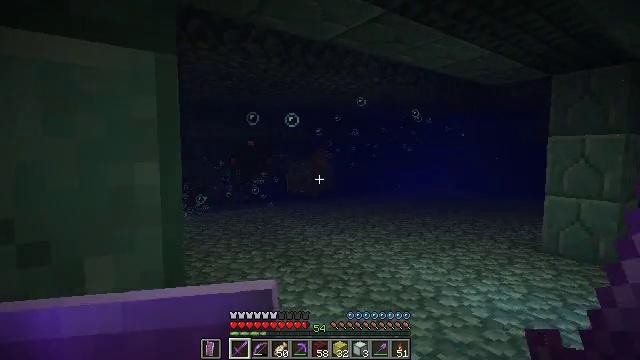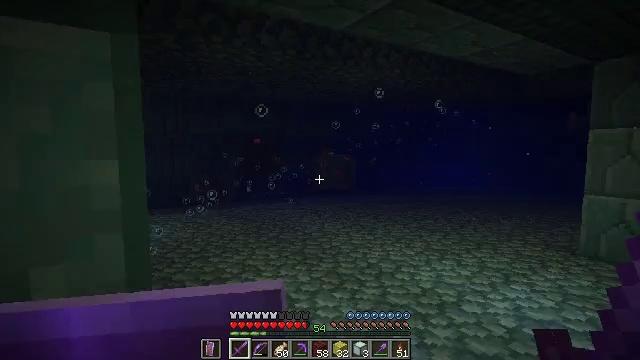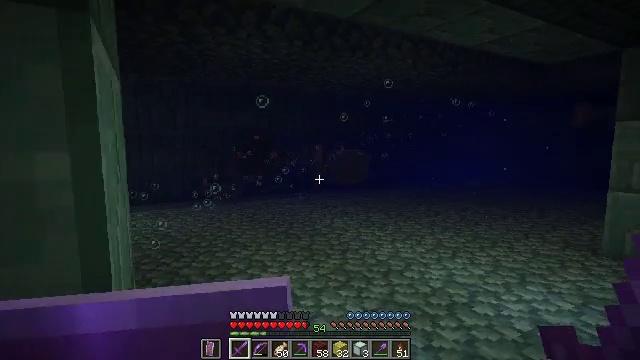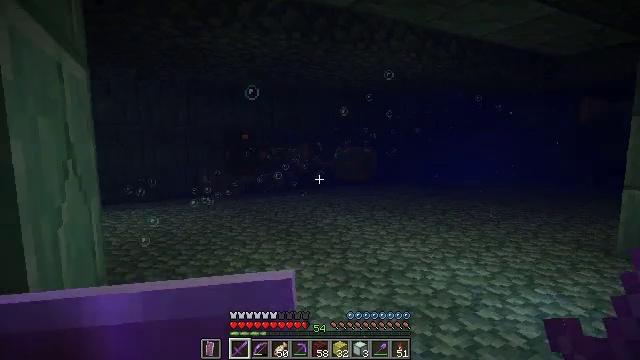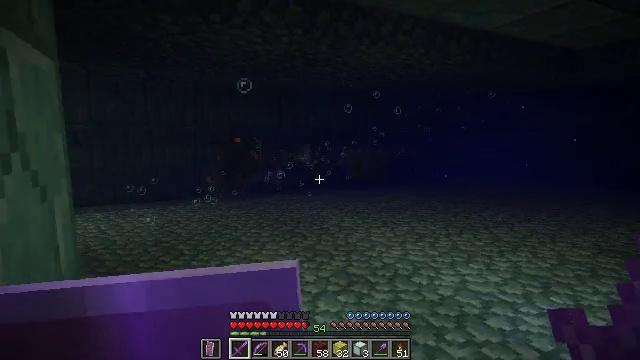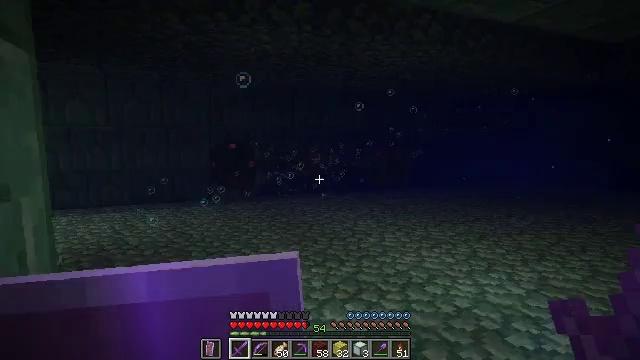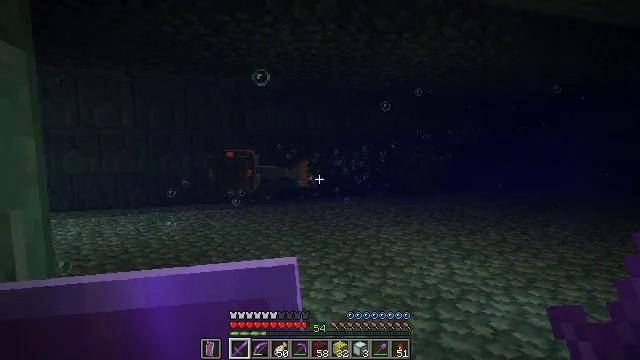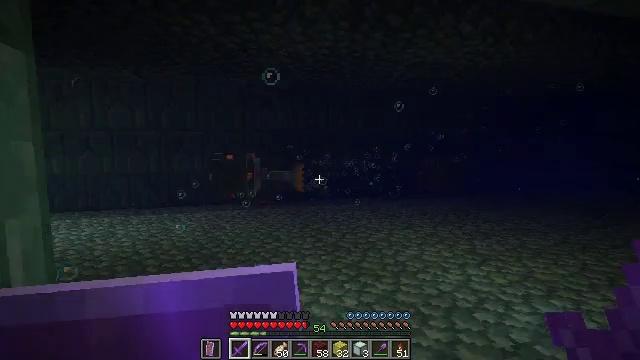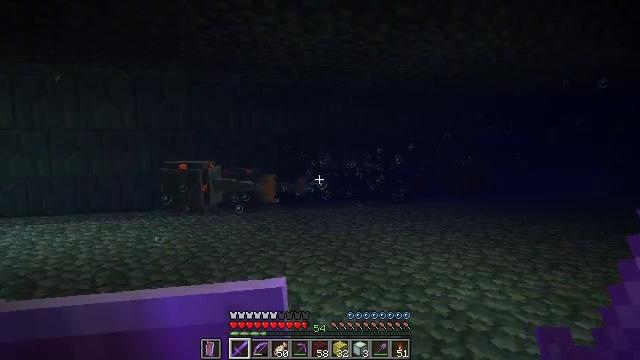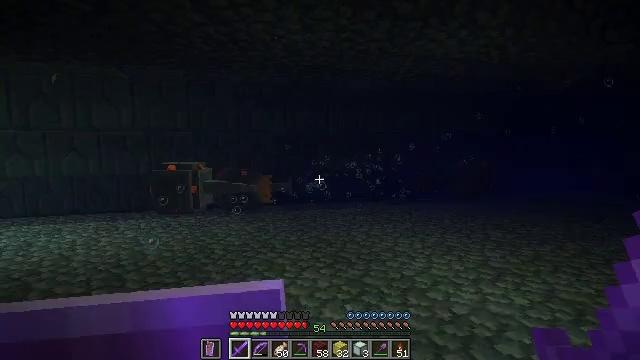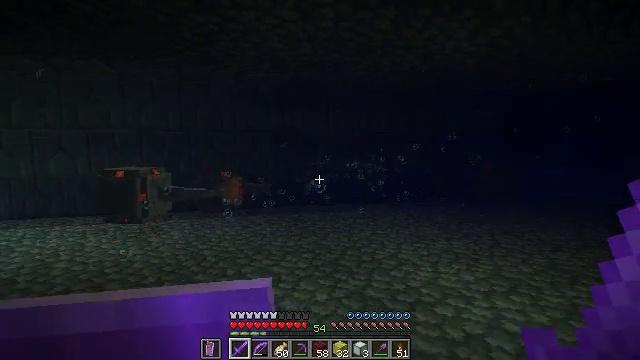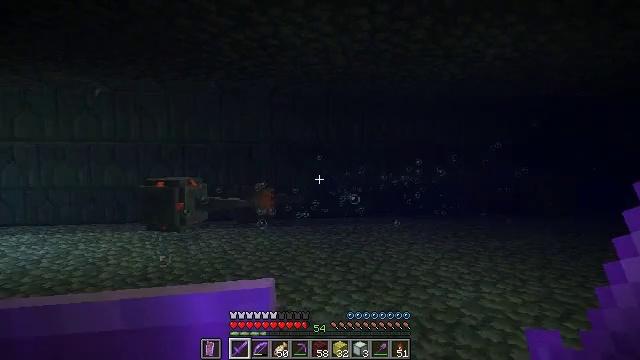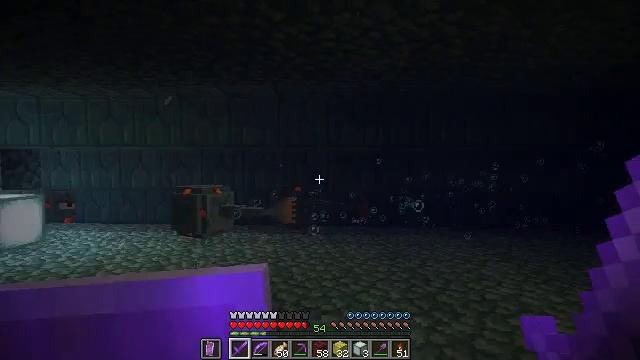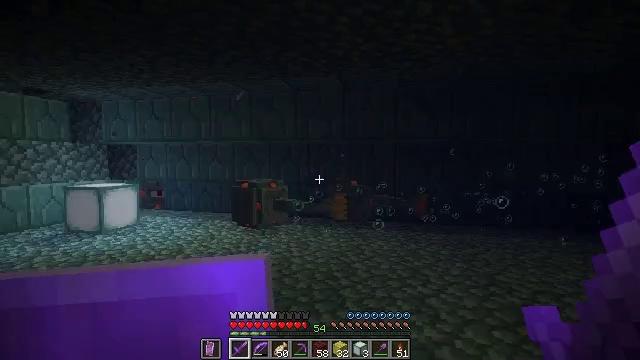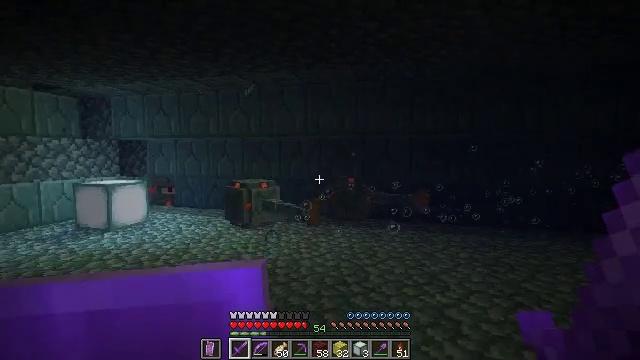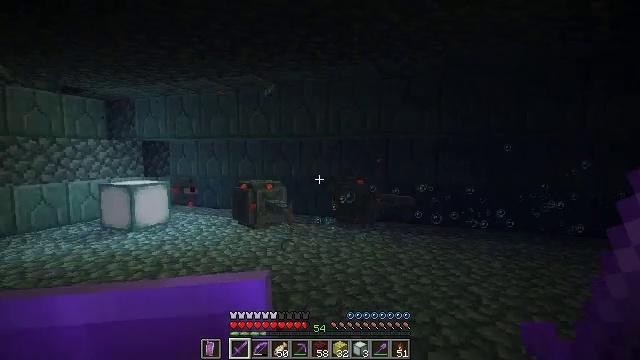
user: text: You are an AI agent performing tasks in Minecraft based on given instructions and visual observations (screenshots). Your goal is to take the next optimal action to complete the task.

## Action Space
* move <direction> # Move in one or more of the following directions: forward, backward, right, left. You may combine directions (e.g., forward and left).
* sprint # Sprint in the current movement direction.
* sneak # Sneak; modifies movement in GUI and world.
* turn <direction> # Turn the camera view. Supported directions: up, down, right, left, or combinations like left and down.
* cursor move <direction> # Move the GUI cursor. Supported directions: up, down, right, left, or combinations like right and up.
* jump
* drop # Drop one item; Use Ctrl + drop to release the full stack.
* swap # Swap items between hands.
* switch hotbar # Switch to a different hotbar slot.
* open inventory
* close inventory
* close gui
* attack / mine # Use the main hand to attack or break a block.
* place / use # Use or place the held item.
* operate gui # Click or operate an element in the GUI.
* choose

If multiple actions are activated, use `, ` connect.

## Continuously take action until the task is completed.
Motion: motion action
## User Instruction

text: Defeat the underwater mob.
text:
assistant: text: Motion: move forward and move right, turn left
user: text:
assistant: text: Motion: move forward and move right, turn left and down
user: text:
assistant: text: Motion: move forward and move right, turn left
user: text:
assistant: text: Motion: move forward and move right, turn left
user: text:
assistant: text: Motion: move forward, turn left
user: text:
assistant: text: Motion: move forward, turn left
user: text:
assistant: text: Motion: move forward, turn left
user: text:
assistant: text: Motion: move forward
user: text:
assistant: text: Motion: move forward
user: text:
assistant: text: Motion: move forward
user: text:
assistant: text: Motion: move forward, turn left and up
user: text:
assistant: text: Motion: move forward, turn left
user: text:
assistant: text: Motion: move forward, turn left and down
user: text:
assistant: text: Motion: move forward, turn left
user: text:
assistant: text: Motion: move forward, turn left
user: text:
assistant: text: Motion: move forward, turn left
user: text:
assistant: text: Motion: move forward, turn left
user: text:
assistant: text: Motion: move forward, sprint, turn left
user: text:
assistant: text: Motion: move forward, sprint
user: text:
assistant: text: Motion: move forward, sprint, turn left
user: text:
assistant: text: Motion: move forward, sprint, turn left
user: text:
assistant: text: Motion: move forward, sprint, turn left
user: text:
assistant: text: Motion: move forward, sprint, turn left
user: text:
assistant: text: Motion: move forward, sprint
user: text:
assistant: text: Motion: move forward, sprint
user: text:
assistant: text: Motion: move forward, sprint, turn right
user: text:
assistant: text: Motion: move forward, sprint
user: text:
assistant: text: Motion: move forward, sprint
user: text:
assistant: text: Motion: move forward, sprint
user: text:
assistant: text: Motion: move forward, sprint